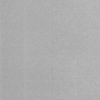
Label: dusty